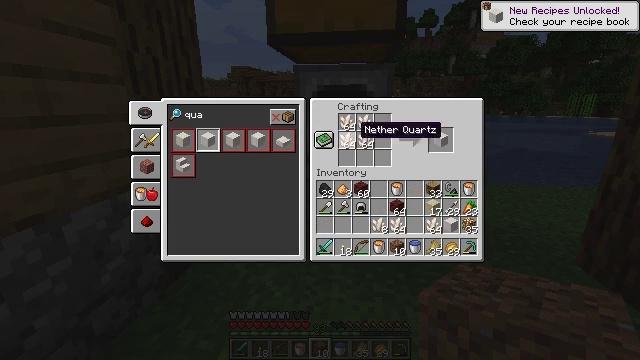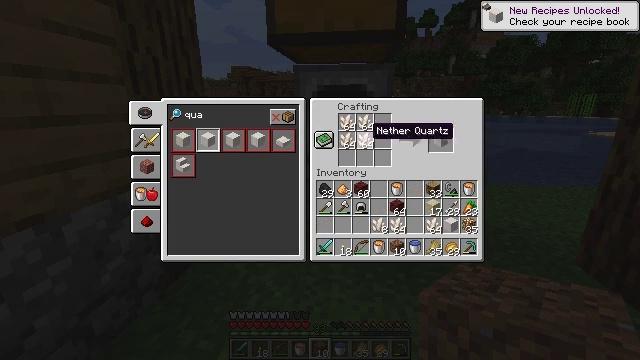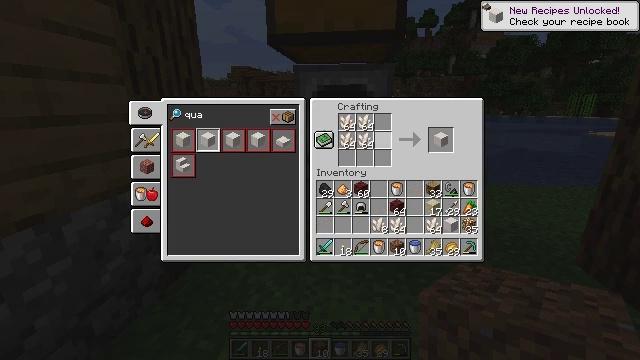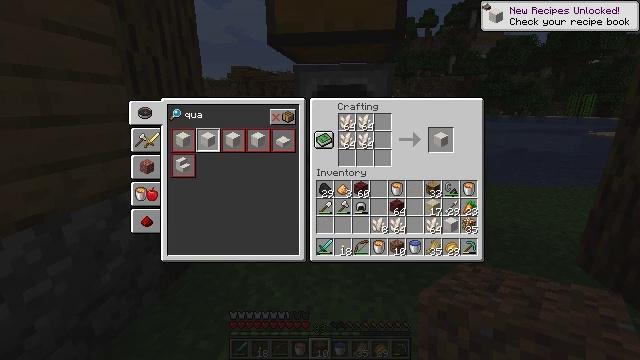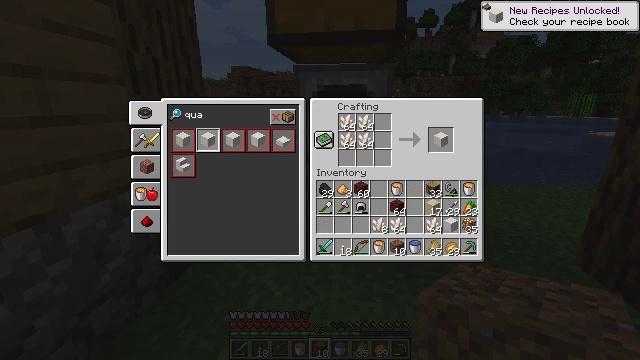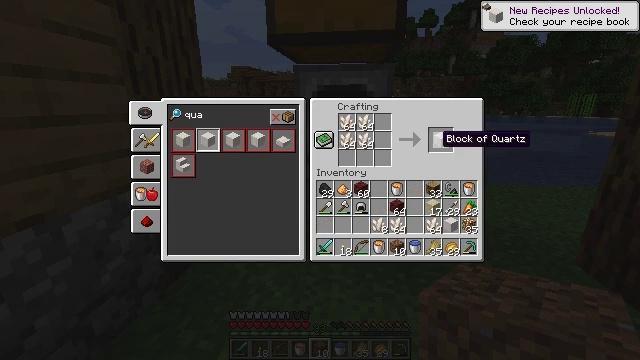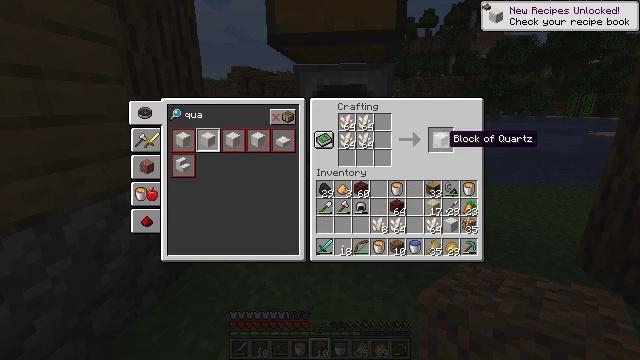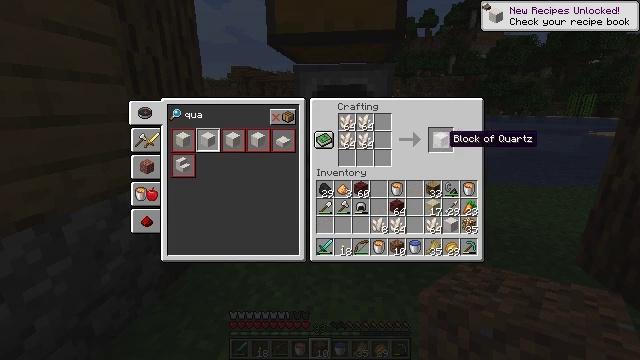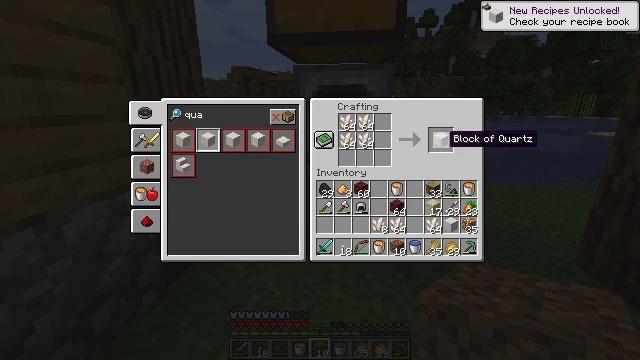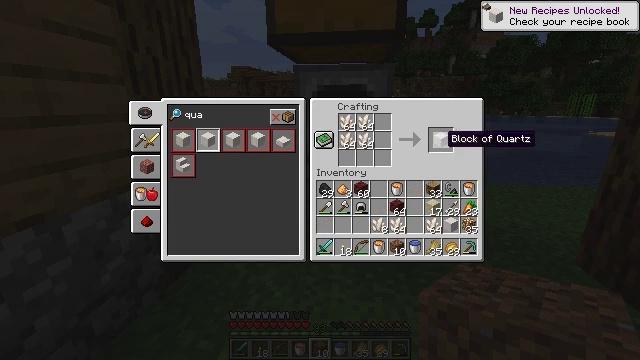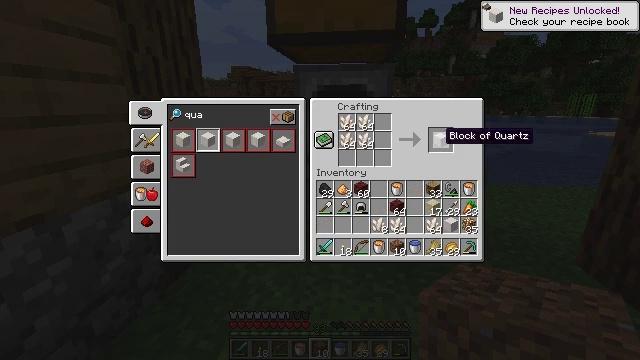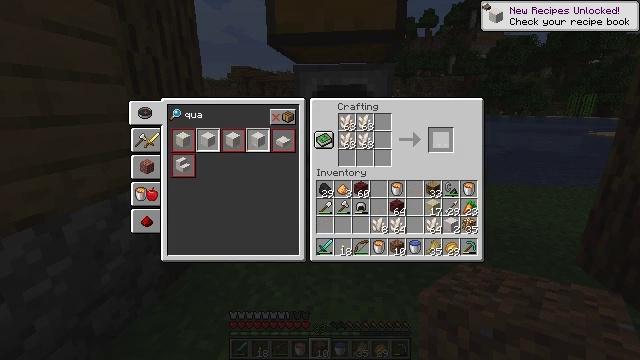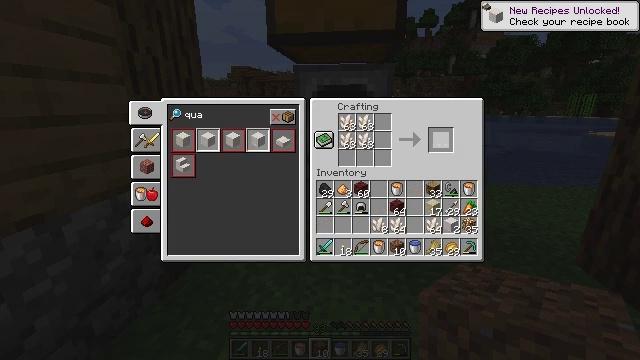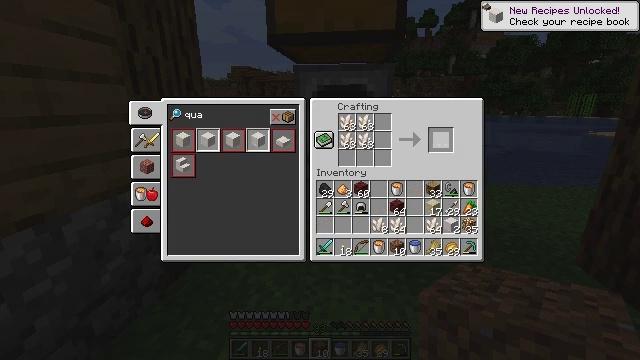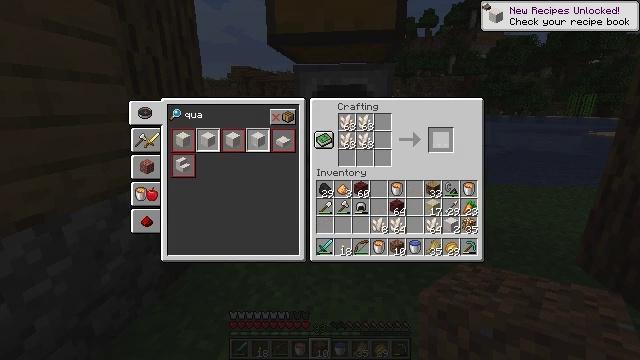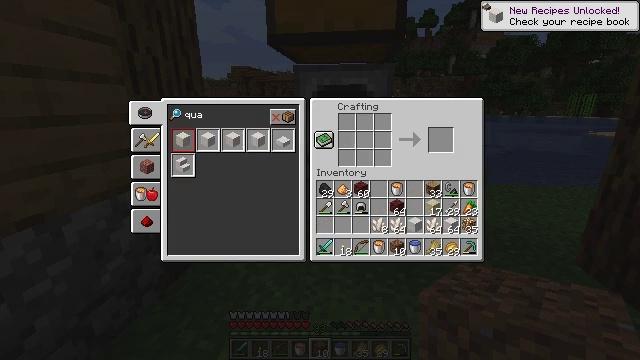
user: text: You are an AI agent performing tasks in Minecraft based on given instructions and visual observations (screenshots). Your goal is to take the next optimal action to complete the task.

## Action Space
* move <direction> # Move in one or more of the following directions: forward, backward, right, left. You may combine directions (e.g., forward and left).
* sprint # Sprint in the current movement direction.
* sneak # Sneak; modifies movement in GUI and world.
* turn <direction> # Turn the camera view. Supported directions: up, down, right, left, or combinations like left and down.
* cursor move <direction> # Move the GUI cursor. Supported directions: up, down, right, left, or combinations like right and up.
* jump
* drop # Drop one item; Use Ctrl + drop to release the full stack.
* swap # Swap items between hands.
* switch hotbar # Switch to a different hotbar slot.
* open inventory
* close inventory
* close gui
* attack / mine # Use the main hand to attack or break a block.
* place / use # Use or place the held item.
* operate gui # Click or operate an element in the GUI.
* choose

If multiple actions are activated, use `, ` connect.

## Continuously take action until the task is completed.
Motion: motion action
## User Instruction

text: Open the crafting table and craft a quartz block with nether quartz.
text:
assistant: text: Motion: cursor move right
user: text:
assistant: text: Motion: cursor move right
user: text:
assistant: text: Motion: cursor move right
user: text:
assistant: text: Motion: cursor move right
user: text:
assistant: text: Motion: cursor move right
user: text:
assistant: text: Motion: no_op
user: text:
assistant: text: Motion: no_op
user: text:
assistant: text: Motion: sneak
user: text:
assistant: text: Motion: sneak
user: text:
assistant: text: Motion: sneak
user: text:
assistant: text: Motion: sneak, operate gui
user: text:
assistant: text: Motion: sneak, operate gui
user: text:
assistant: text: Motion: sneak, operate gui
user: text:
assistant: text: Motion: sneak
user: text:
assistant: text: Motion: sneak, cursor move down
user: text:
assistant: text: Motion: sneak, cursor move down
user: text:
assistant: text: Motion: sneak, cursor move down
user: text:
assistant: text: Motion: sneak, cursor move down
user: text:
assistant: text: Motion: sneak, cursor move down
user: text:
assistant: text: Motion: sneak
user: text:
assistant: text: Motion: sneak
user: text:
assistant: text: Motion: sneak, cursor move left
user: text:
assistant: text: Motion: cursor move left
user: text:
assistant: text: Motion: cursor move left
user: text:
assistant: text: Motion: cursor move left
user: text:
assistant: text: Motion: cursor move left
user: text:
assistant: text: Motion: cursor move left and up
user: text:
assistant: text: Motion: cursor move left and up
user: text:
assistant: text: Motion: cursor move left and up
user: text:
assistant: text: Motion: cursor move left